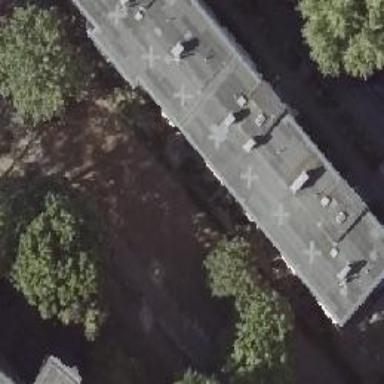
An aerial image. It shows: Apartment building with flat roof.